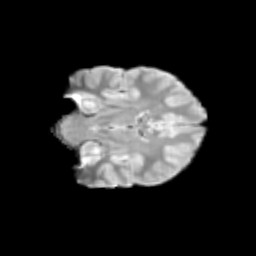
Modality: T2w
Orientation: coronal
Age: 11
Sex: male
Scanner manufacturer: siemens
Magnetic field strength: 3 T
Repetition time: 3.8 s
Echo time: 0.07 s